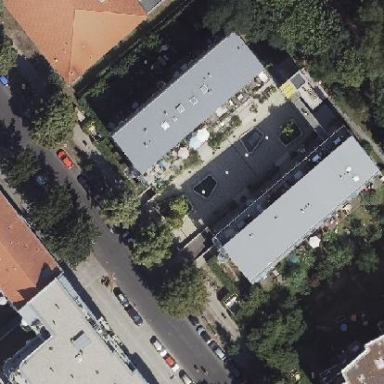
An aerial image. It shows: Grey flat-roofed apartments.